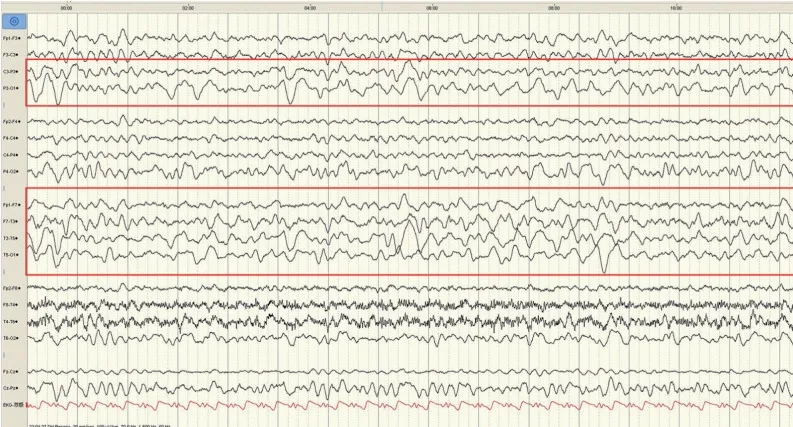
Electroencephalogram (EEG) and changes in brain magnetic resonance imaging (MRI) of patient 1. The left temporo-occipital polymorphic delta and theta activities were observed in the EEG of the patient in the waking phase at disease onset (A, red rectangle).
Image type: electrography (eeg)